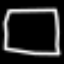
Label: square